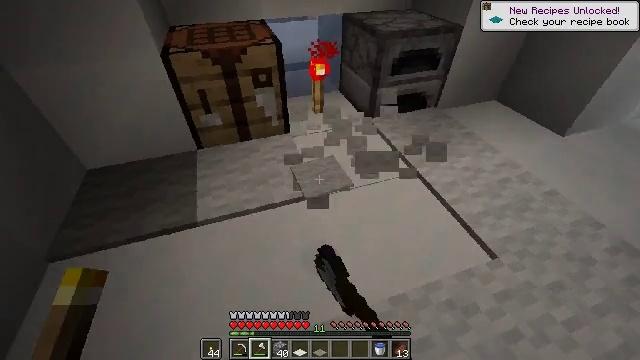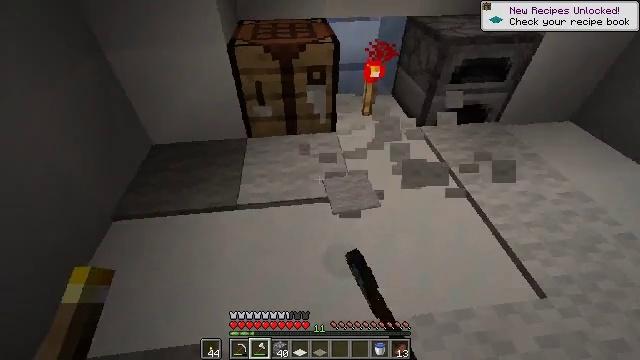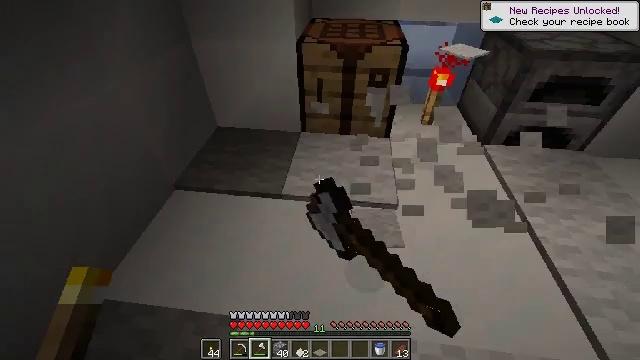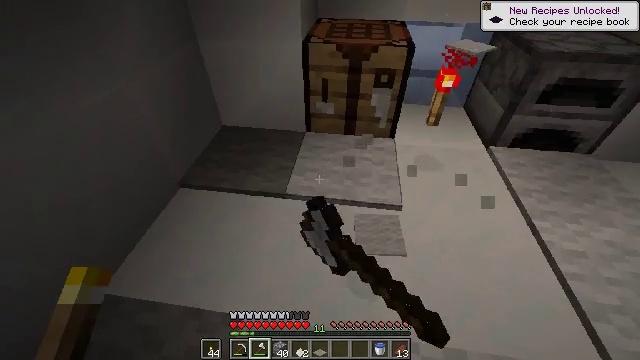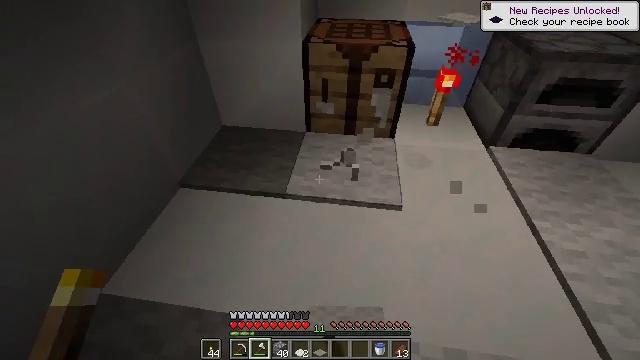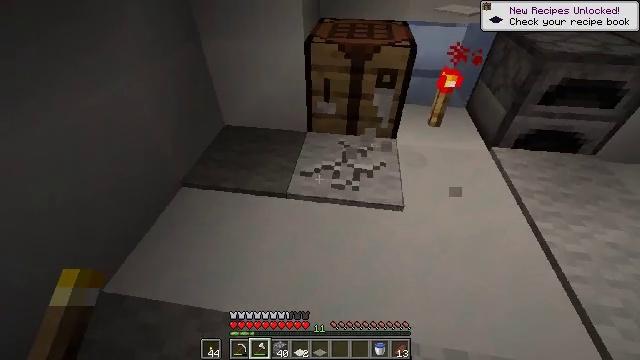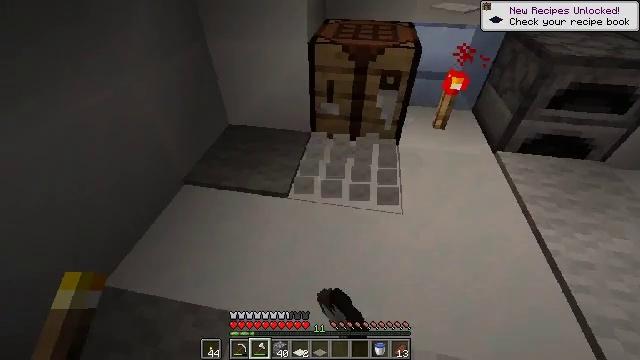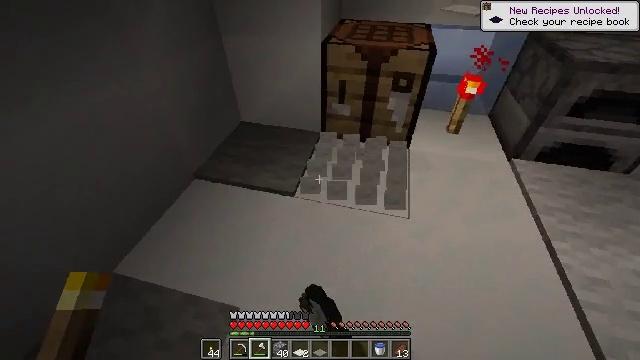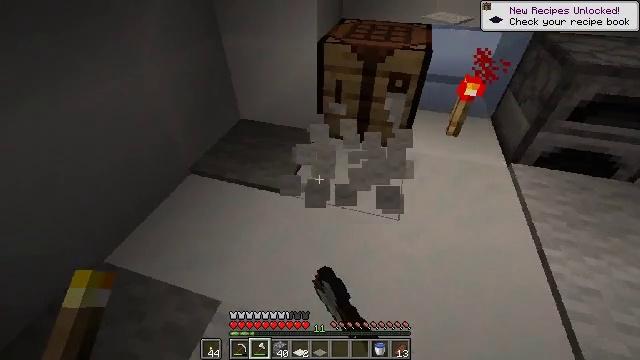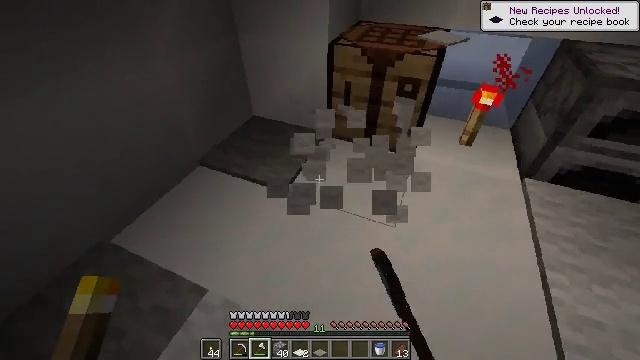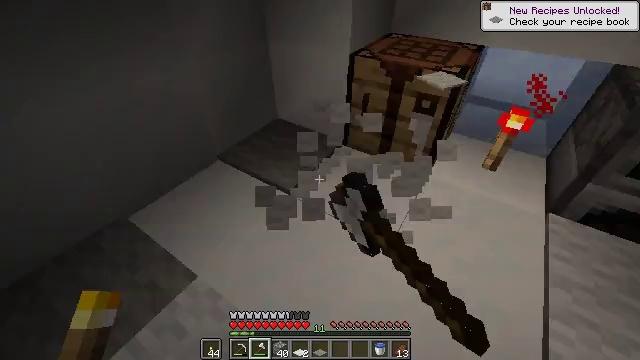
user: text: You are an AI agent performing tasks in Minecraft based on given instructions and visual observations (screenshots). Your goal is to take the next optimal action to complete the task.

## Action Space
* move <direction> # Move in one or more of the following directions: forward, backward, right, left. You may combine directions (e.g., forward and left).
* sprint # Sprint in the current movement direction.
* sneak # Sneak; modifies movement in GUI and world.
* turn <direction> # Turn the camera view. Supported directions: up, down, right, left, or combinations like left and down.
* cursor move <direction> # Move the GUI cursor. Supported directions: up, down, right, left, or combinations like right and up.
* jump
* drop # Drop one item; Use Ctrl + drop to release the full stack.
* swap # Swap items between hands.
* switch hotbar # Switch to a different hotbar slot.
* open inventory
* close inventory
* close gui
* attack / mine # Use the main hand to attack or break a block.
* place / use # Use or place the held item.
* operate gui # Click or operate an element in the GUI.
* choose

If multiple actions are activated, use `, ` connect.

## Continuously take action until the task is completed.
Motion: motion action
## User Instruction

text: Remove the white carpet from the floor.
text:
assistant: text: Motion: turn left, attack / mine
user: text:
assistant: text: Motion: turn left, attack / mine
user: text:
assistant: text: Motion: turn left, attack / mine
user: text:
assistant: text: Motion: attack / mine
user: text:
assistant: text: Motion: attack / mine
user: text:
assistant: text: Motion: move right, turn left, attack / mine
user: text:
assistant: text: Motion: move right, turn left, attack / mine
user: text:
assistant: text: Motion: move right, turn left, attack / mine
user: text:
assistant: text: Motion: move right, turn left, attack / mine
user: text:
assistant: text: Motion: move right, turn left and up, attack / mine
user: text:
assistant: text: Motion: attack / mine